Question: I follow this question: <URL>
I have date: Sun Jan 01 00:00:00 CET 1854
now I want to convert it to joda datetime:
> DateTime dateTime = new DateTime(date);
and now when I print this date I got:
1853-12-31T23:57:44.000+00:57:44
what is wrong and why my date changed ? How I can get the same date ?
UPDATE:
I get date using calendar:
'''
Calendar cal1 = Calendar.getInstance();
cal1.set(1854, 0, 1, 0, 0, 0);
cal1.getTime()
'''
UPDATE2:
propably there is problem with milseconds:
'''
Calendar cal1 = Calendar.getInstance();
cal1.set(1854, 0, 1, 0, 0, 0);
DateTime start = new DateTime(1854, 1, 1, 0, 0, 0);
System.out.println(start.getMillis());
System.out.println(cal1.getTime().getTime());
'''
because this code return:
'''
-3660598664000
-3660598799438
'''
but I dont know why
UPDATE3:

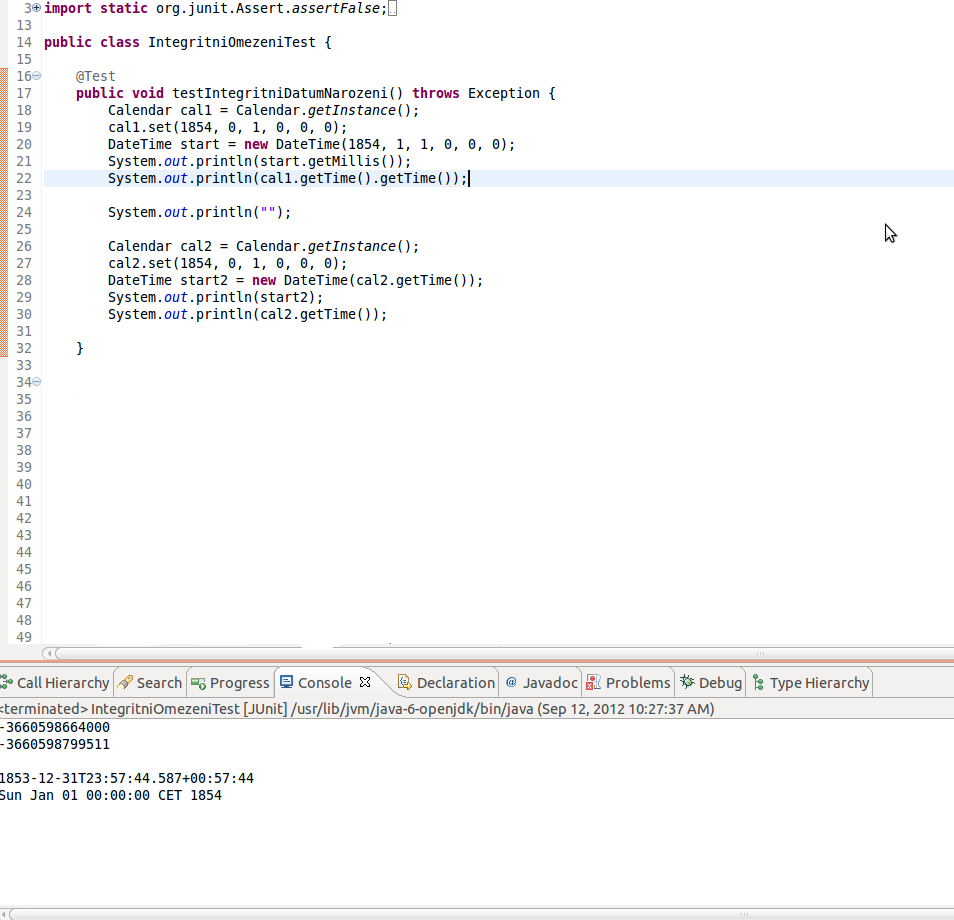
Answer: ok I solve it. Is isnt nice but it works what is important
'''
Calendar calendar = Calendar.getInstance();
calendar.setTime(datum);
DateTime current = new DateTime(calendar.get(Calendar.YEAR), calendar.get(Calendar.MONTH) + 1,
calendar.get(Calendar.DAY_OF_MONTH), 0, 0, 0);
'''